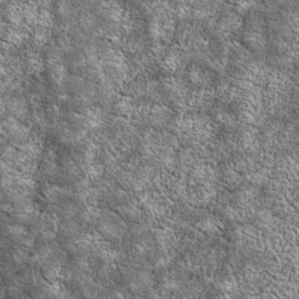
Label: non_frost